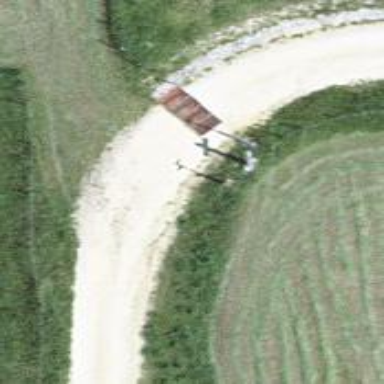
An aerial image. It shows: Historic wayside cross.